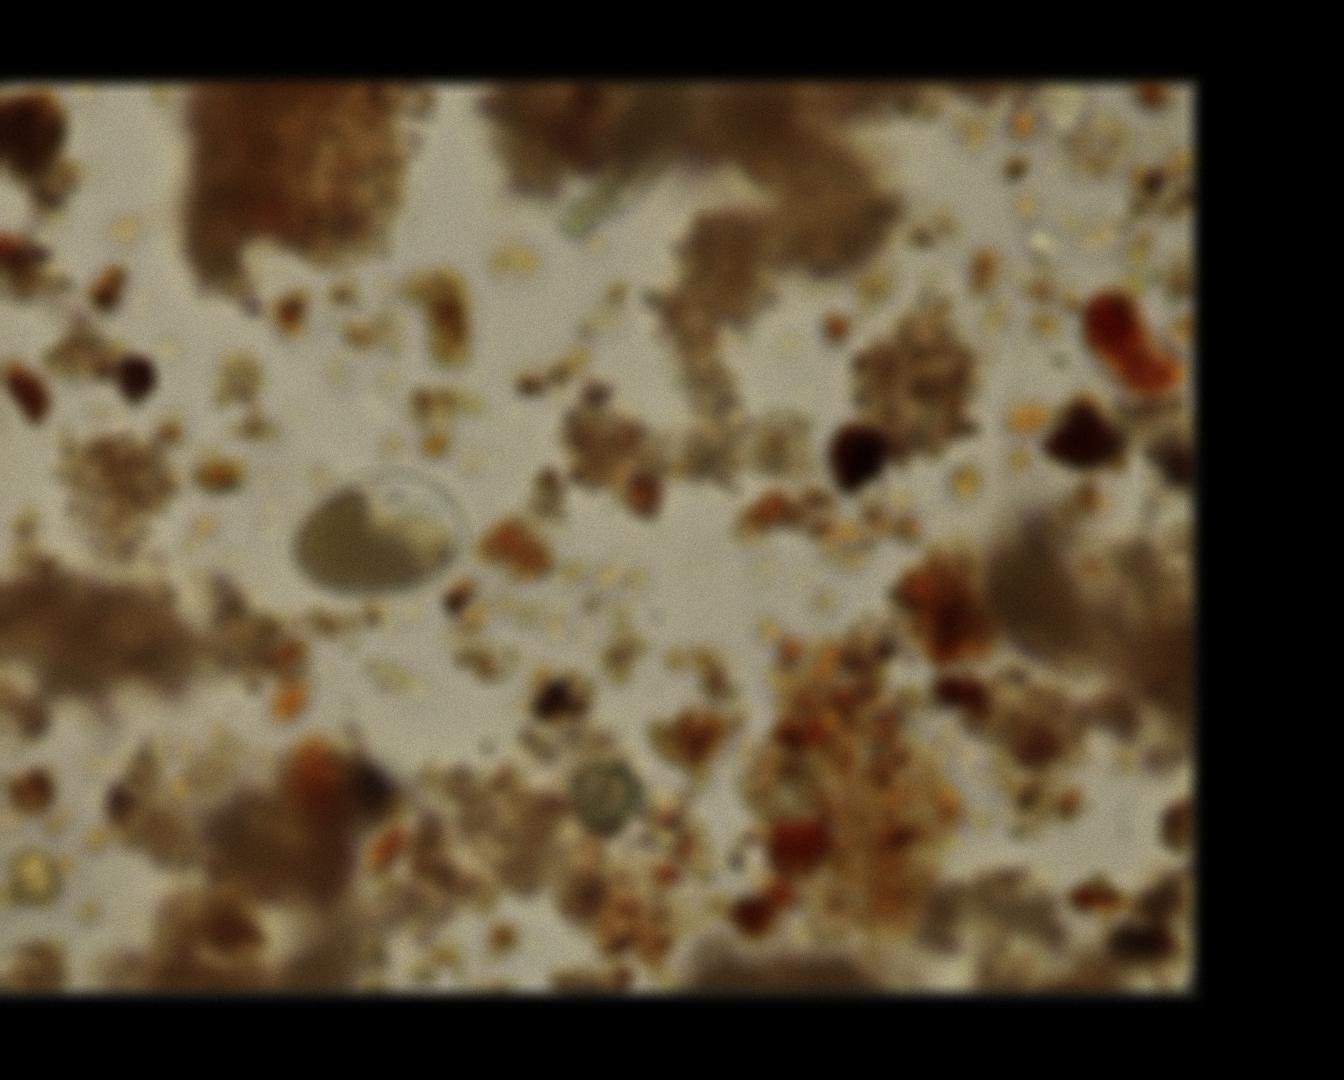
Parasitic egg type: Hookworm egg